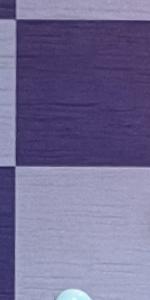
Label: Empty